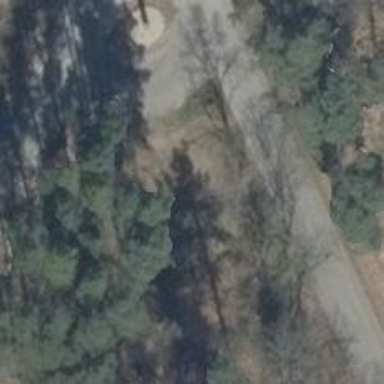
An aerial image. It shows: Unclassified road with asphalt surface.